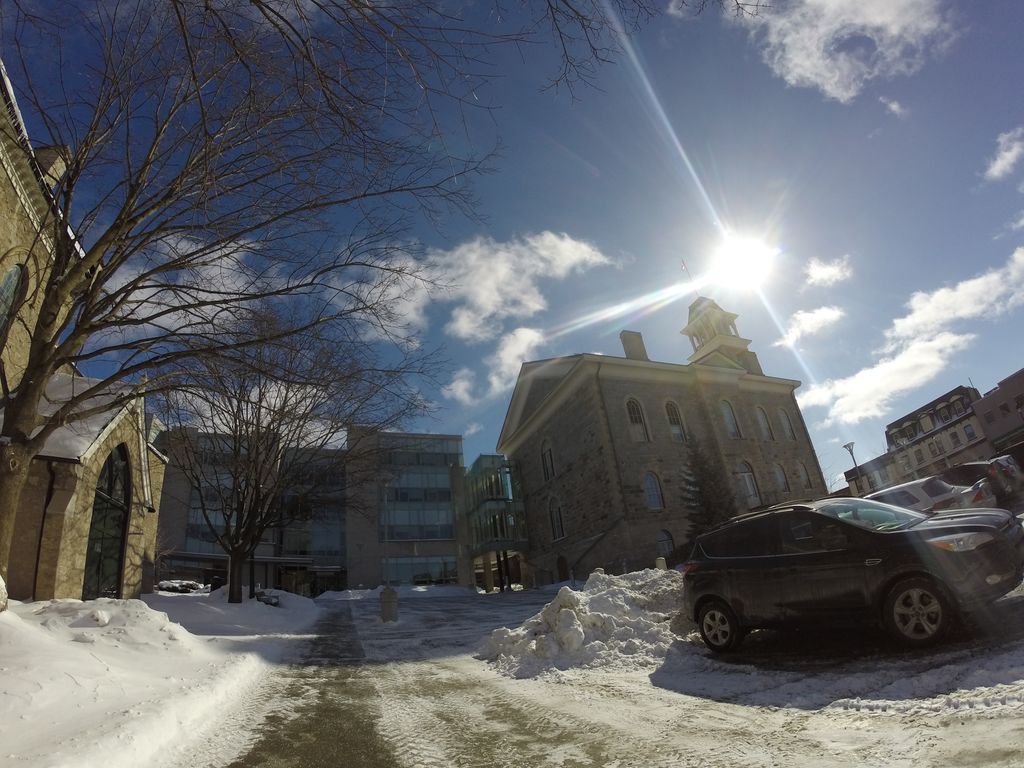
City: kitchener-waterloo